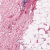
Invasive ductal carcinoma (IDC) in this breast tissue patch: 0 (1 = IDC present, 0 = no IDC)